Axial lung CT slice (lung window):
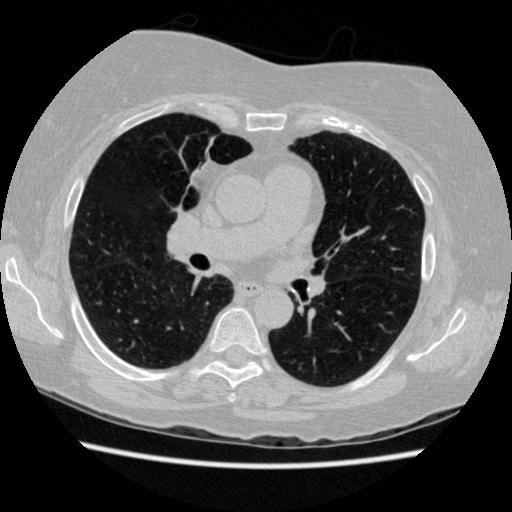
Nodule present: no